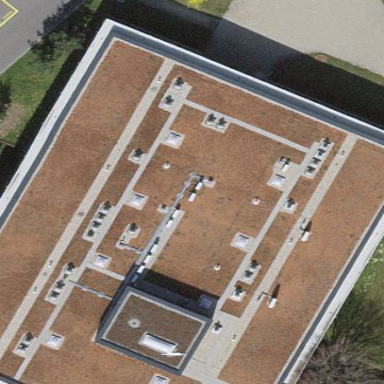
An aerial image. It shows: Industrial building.